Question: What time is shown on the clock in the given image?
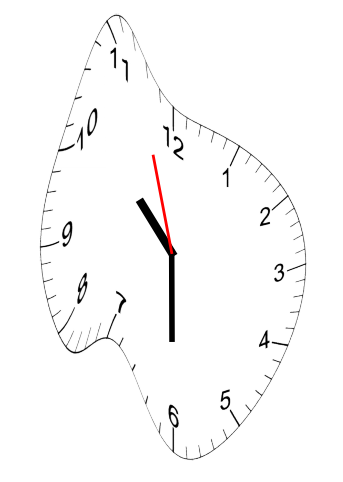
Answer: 10:29:57